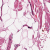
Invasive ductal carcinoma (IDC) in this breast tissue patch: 0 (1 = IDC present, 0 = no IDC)